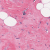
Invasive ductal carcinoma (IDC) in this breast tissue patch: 0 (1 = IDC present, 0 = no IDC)